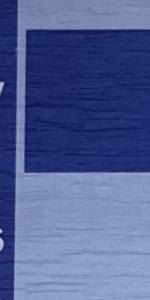
Label: Empty